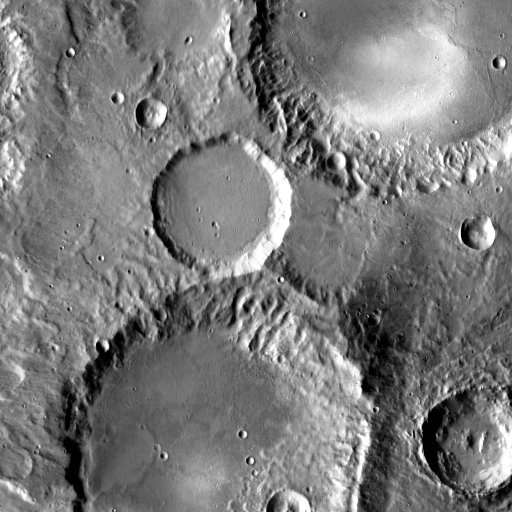
Crater classes present: Background, Other, Layered, Buried, Secondary